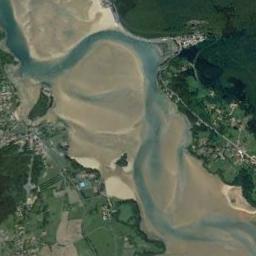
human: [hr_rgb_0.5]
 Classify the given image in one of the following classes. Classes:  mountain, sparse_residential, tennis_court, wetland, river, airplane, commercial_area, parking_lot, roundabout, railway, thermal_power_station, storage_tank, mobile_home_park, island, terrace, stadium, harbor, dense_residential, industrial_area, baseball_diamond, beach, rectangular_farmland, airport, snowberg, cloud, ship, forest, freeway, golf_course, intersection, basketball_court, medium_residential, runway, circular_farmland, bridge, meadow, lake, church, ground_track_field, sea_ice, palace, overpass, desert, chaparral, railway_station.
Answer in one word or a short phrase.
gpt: river